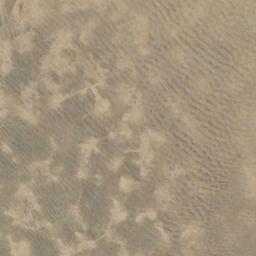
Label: desert